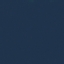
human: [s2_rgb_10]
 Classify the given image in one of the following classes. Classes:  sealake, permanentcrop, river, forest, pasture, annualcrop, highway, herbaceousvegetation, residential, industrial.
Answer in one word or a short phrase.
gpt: SeaLake